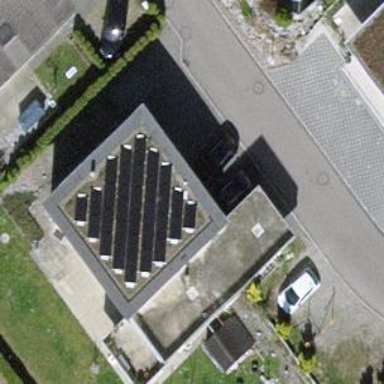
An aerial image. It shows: Solar power generator using photovoltaic panels.